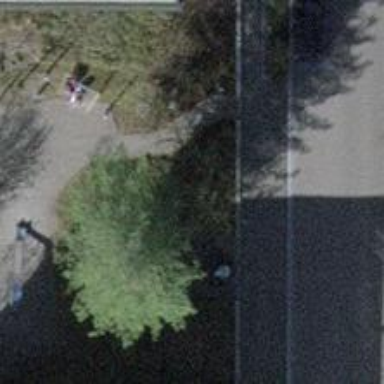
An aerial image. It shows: Footway with fine gravel surface.